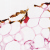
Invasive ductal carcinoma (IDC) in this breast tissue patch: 0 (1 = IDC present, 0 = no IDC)